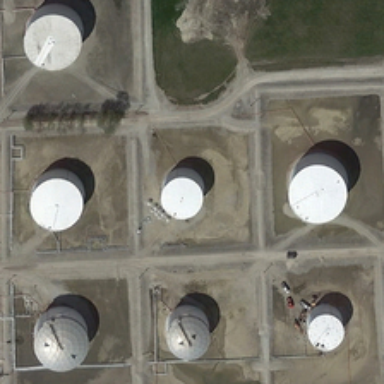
There are only a few strips of grass on the northeast land .